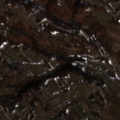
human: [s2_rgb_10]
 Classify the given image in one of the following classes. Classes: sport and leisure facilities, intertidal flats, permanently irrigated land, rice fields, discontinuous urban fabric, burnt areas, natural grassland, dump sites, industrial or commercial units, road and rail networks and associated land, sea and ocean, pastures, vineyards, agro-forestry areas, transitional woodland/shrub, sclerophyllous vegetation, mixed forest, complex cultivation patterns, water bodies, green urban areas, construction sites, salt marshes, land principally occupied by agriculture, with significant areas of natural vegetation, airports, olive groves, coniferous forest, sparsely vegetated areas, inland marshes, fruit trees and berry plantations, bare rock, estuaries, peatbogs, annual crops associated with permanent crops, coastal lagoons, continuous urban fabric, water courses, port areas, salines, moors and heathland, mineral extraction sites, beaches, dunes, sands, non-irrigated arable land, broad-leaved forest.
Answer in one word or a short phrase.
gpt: complex cultivation patterns, land principally occupied by agriculture, with significant areas of natural vegetation